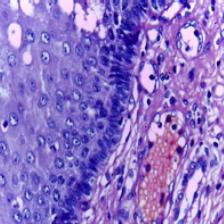
Diagnosis: Normal